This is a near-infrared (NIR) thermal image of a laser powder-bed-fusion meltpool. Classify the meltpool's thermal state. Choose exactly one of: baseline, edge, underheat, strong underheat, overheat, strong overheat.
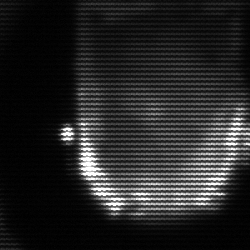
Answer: baseline